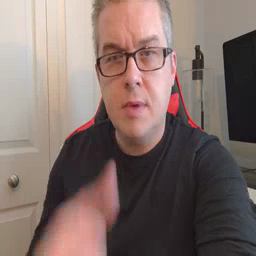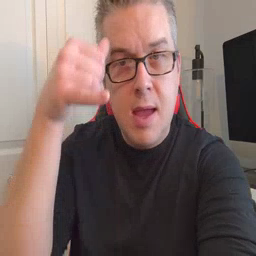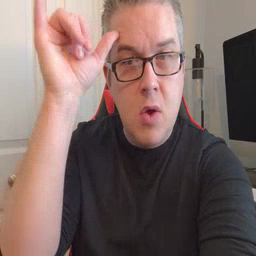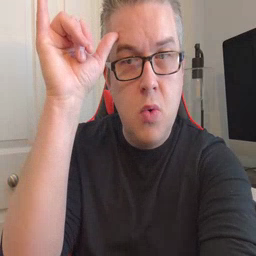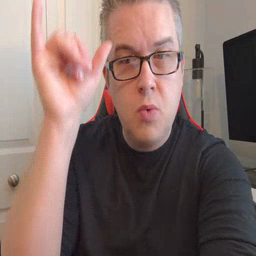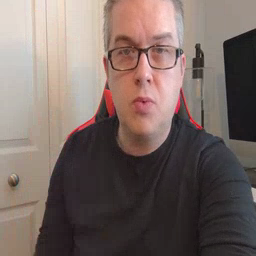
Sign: cow